Interaction volume radius: 10 \u00c5
Interaction volume height: 10 \u00c5
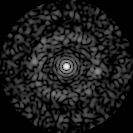
Disorder parameter: 0.8657